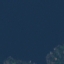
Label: SeaLake